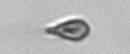
Label: Cryptophyta